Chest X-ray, PA view. Patient: 57 years old, sex M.
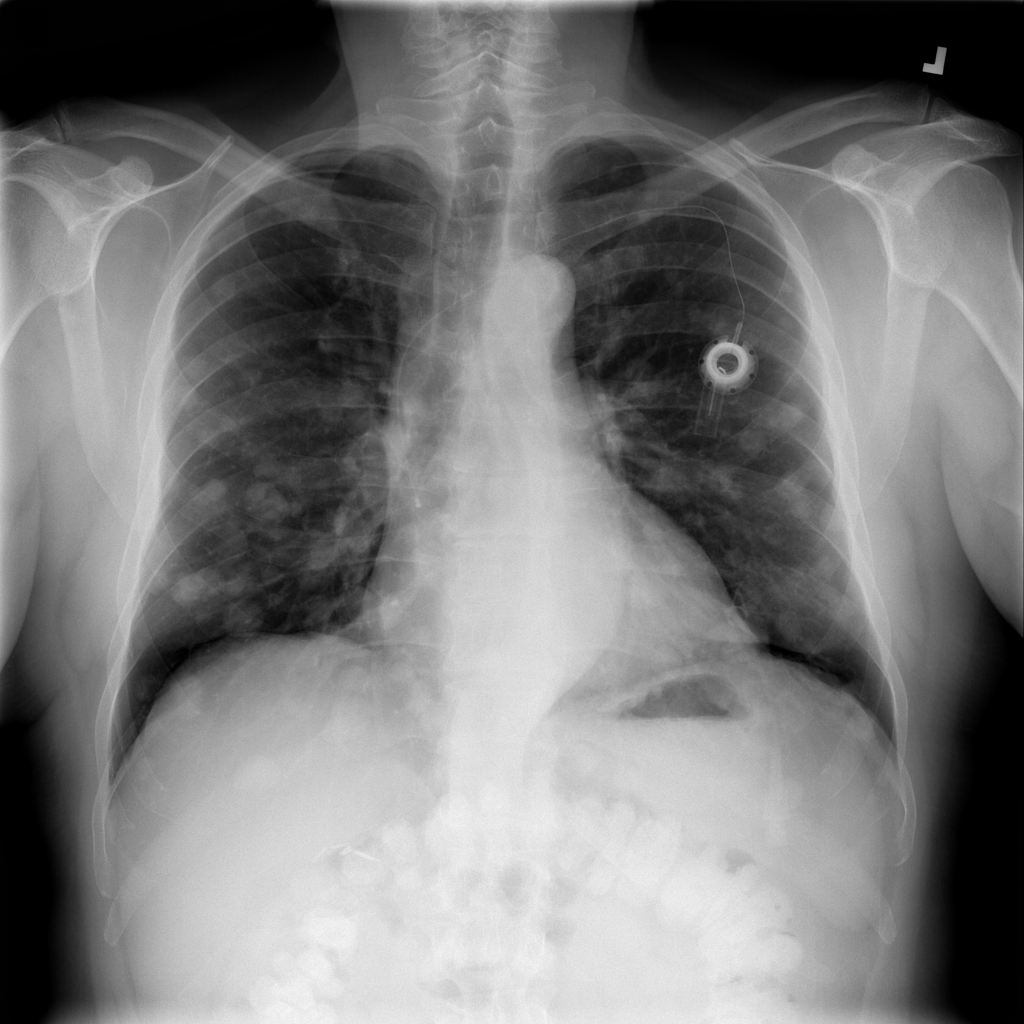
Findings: Nodule